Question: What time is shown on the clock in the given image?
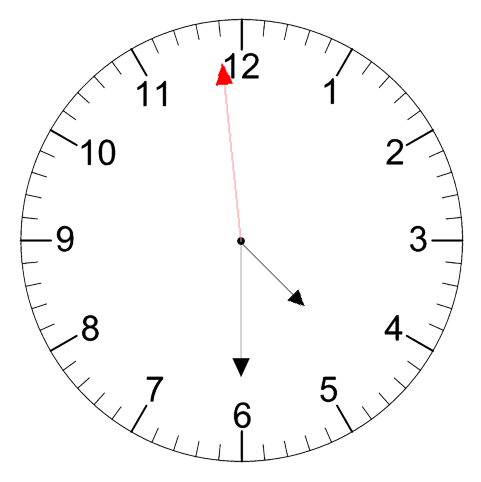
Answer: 04:29:59